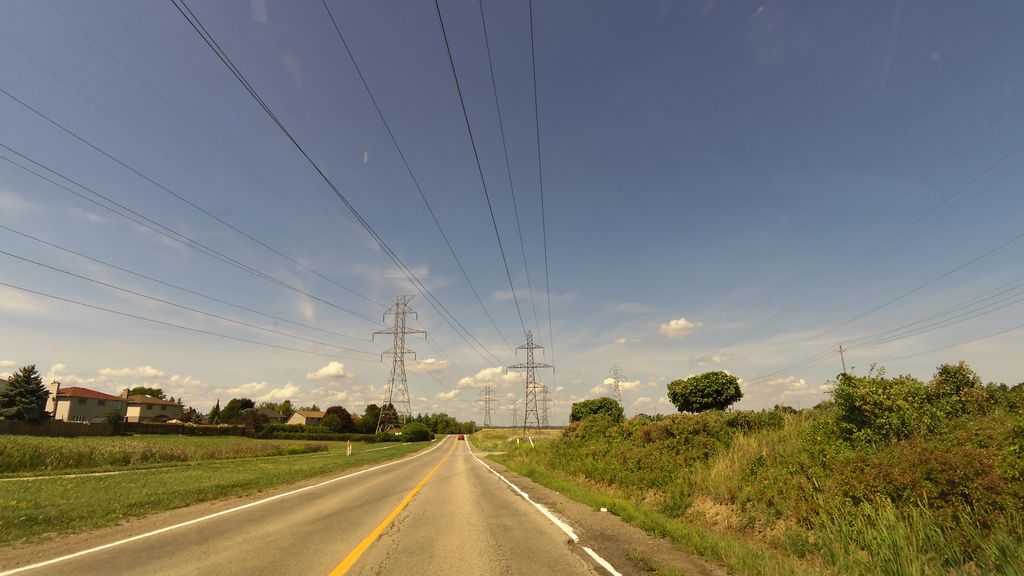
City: hamilton